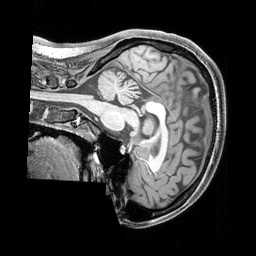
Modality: T1w
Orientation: sagittal
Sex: female
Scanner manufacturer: siemens
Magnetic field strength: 3 T
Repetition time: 2.3 s
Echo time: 0.00226 s